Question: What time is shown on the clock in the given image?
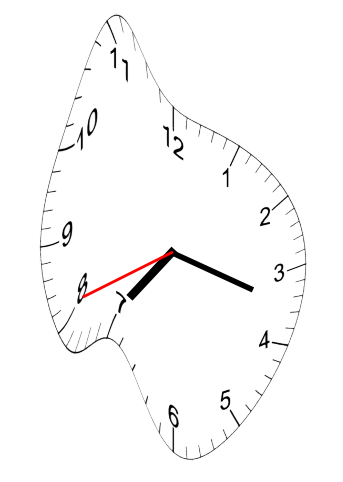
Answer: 07:17:41